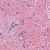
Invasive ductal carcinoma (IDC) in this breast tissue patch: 1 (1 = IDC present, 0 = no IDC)